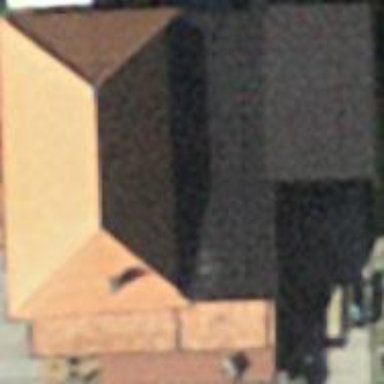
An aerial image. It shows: Retail building.